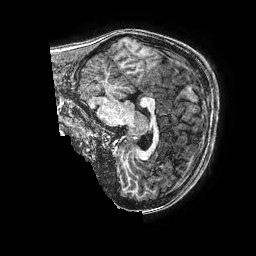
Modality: T1w
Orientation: sagittal
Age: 13
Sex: male
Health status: ill
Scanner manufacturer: ge
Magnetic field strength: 3 T
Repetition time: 0.00766 s
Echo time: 0.003476 s